Question: I've been practicing Java GUI development and on one of my projects I'm using a 'GridBagLayout' with various controls such as 'JLabel', 'JComboBoxe', and a 'JTable' encased in a 'JScrollPane'.
However, I've noticed the 'JScrollPane' seems to affect my 'JPanel' where unless my height is a certain amount ( or greater according to '.Pack()') my 'JComboBoxe' seem to "compact" and the width will be set to fit the text instead of the size I specified ().
So my question is what is causing this and how would I fix it so the 'JFrame''s height can be smaller without causing my 'JComboBoxe's to behave like that.
Screenshot of what my app looks like before/after resize:

Current code for my application:
'''
package gui;
import java.awt.Dimension;
import java.awt.GridBagConstraints;
import java.awt.GridBagLayout;
import javax.swing.JComboBox;
import javax.swing.JFrame;
import javax.swing.JLabel;
import javax.swing.JPanel;
import javax.swing.JScrollPane;
import javax.swing.JSeparator;
import javax.swing.JTable;
import javax.swing.SwingConstants;
public class MainWindow {
public static void main(String[] args) {
MainWindow main = new MainWindow();
JFrame frame = new JFrame();
JPanel panel = new JPanel();
JComboBox<String> cmbTeam, cmbPosition;
JLabel lblTeam, lblPosition, lblResults;
JTable table;
JSeparator sep1,sep2;
int rowCount;
GridBagConstraints gbc = new GridBagConstraints();
panel.setLayout(new GridBagLayout());
gbc.anchor = GridBagConstraints.NORTHWEST;
gbc.weightx = 1;
gbc.gridx = 0;
gbc.gridy = 0;
lblTeam = new JLabel("First Label");
panel.add(lblTeam, gbc);
gbc.gridx = 1;
lblPosition = new JLabel("Second Label");
panel.add(lblPosition, gbc);
gbc.gridx = 0;
gbc.gridy = 1;
cmbTeam = new JComboBox<>(new String[]{"Data1","Data2","Data3"});
cmbTeam.setPreferredSize(new Dimension(200,25));
panel.add(cmbTeam, gbc);
gbc.gridx = 1;
cmbPosition = new JComboBox<>(new String[]{"Data1","Data2","Data3"});
cmbPosition.setPreferredSize(new Dimension(200,25));
panel.add(cmbPosition, gbc);
gbc.gridx = 0;
gbc.gridy = 2;
gbc.gridwidth = 2;
sep1 = new JSeparator(SwingConstants.HORIZONTAL);
panel.add(sep1,gbc);
gbc.gridy = 3;
gbc.fill = GridBagConstraints.BOTH;
gbc.weighty = 1;
table = new JTable(new String[][]{{"AA","AB","AC"},{"BA","BB","BC"},{"CA","CB","CC"}}, new String[]{"Col1","Col2","Col3"});
table.setFillsViewportHeight(true);
panel.add(new JScrollPane(table),gbc);
gbc.gridy = 4;
gbc.weighty = 0;
gbc.fill = GridBagConstraints.HORIZONTAL;
sep2 = new JSeparator(SwingConstants.HORIZONTAL);
panel.add(sep2,gbc);
rowCount = table.getRowCount();
lblResults = new JLabel(rowCount + " results found.");
gbc.gridy = 5;
panel.add(lblResults, gbc);
frame.setTitle("GridBagLayout Test");
frame.setDefaultCloseOperation(JFrame.EXIT_ON_CLOSE);
frame.setVisible(true);
frame.add(panel);
frame.pack();
}
}
'''
EDIT: I fixed the height issue by setting a minimum dimension for each 'JComboBox', but that white space that's generated from '.pack()' is still not fixed. I also noticed if I resize the window vertically and make it smaller the table's width seems to decrease by a single pizel. Maybe that has something to do with it?
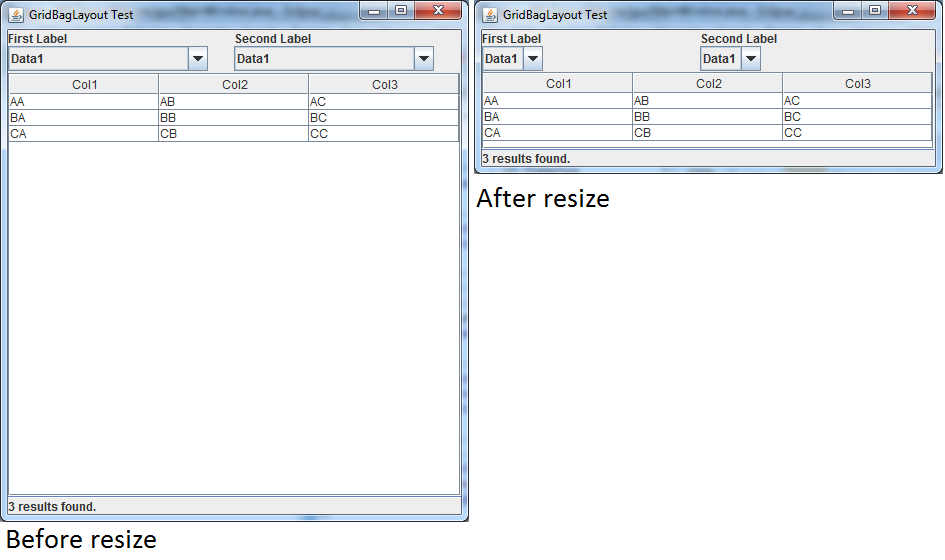
Answer: > what is causing this and
In general, when there is not enough space to display a component at its preferred size in a GridbagLayout the component will snap to its minimum size. I'm not sure why changing the height is causing the preferred width to change but somehow this is resulting in the combo boxes being displayed at their minimum width.
> how would I fix it so the JFrame's height can be smaller without causing my JComboBoxes to behave like that.
Take advantage of the default 'BorderLayout' of the frame. Add your components separately to the frame:
'''
//frame.add(panel);
frame.add(panel, BorderLayout.NORTH);
frame.add(new JScrollPane(table));
frame.add(lblResults, BorderLayout.SOUTH);
'''
Of course you will need to tidy up the rest of the code since you no longer add the scrollpane and label to the panel.
You will still see the combo boxes shrink when the width is decreased.
Edit:
> but that whitespace that's generated from .pack() is still not fixed.
JTable has a hardcoded preferred size for the "viewport". You can override this by doing something like:
'''
table.setPreferredScrollableViewportSize(table.getPreferredSize());
'''